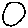
Label: circle